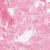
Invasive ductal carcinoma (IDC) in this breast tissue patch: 0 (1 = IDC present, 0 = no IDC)